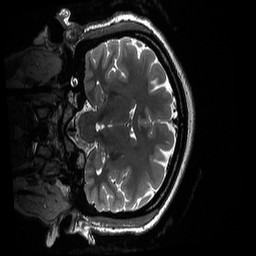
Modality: T2w
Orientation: coronal
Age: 19
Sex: female